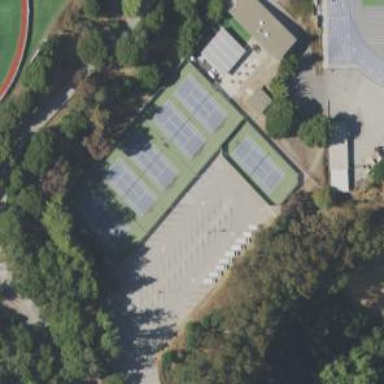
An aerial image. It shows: Tennis court on pitch designated for leisure land.